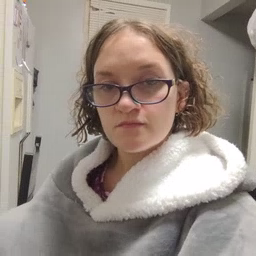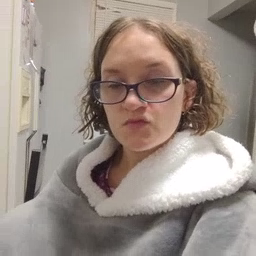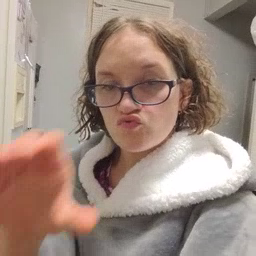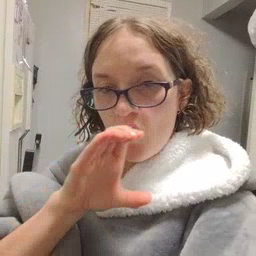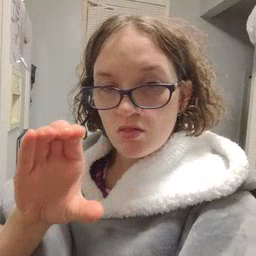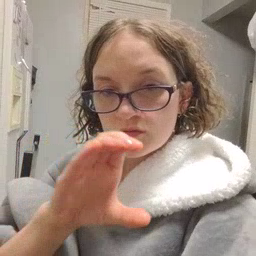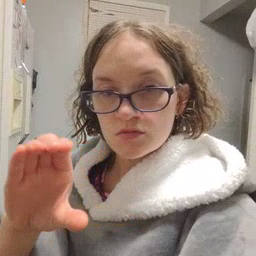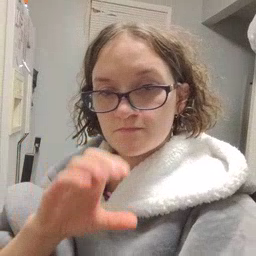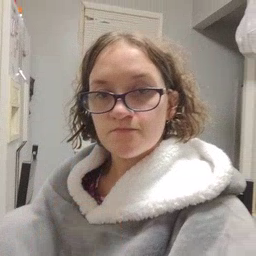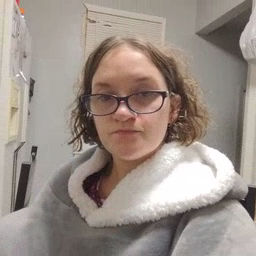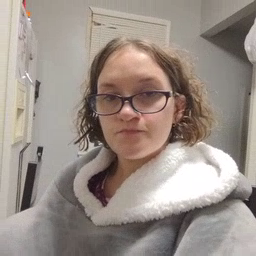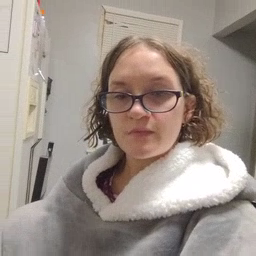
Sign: chocolate